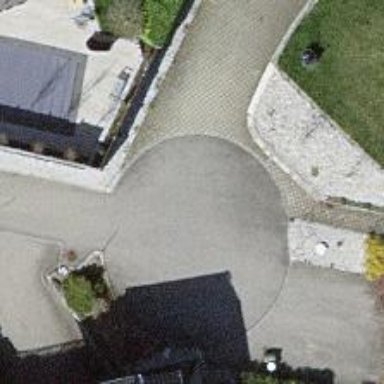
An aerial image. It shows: Turning circle on the road.